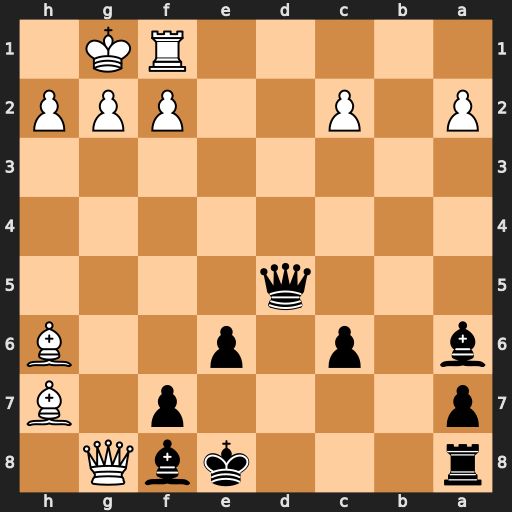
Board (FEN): r3kbQ1/p4p1B/b1p1p2B/3q4/8/8/P1P2PPP/5RK1
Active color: b
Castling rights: q
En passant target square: -
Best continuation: O-O-O Bd3 Bxd3 cxd3 Bxh6